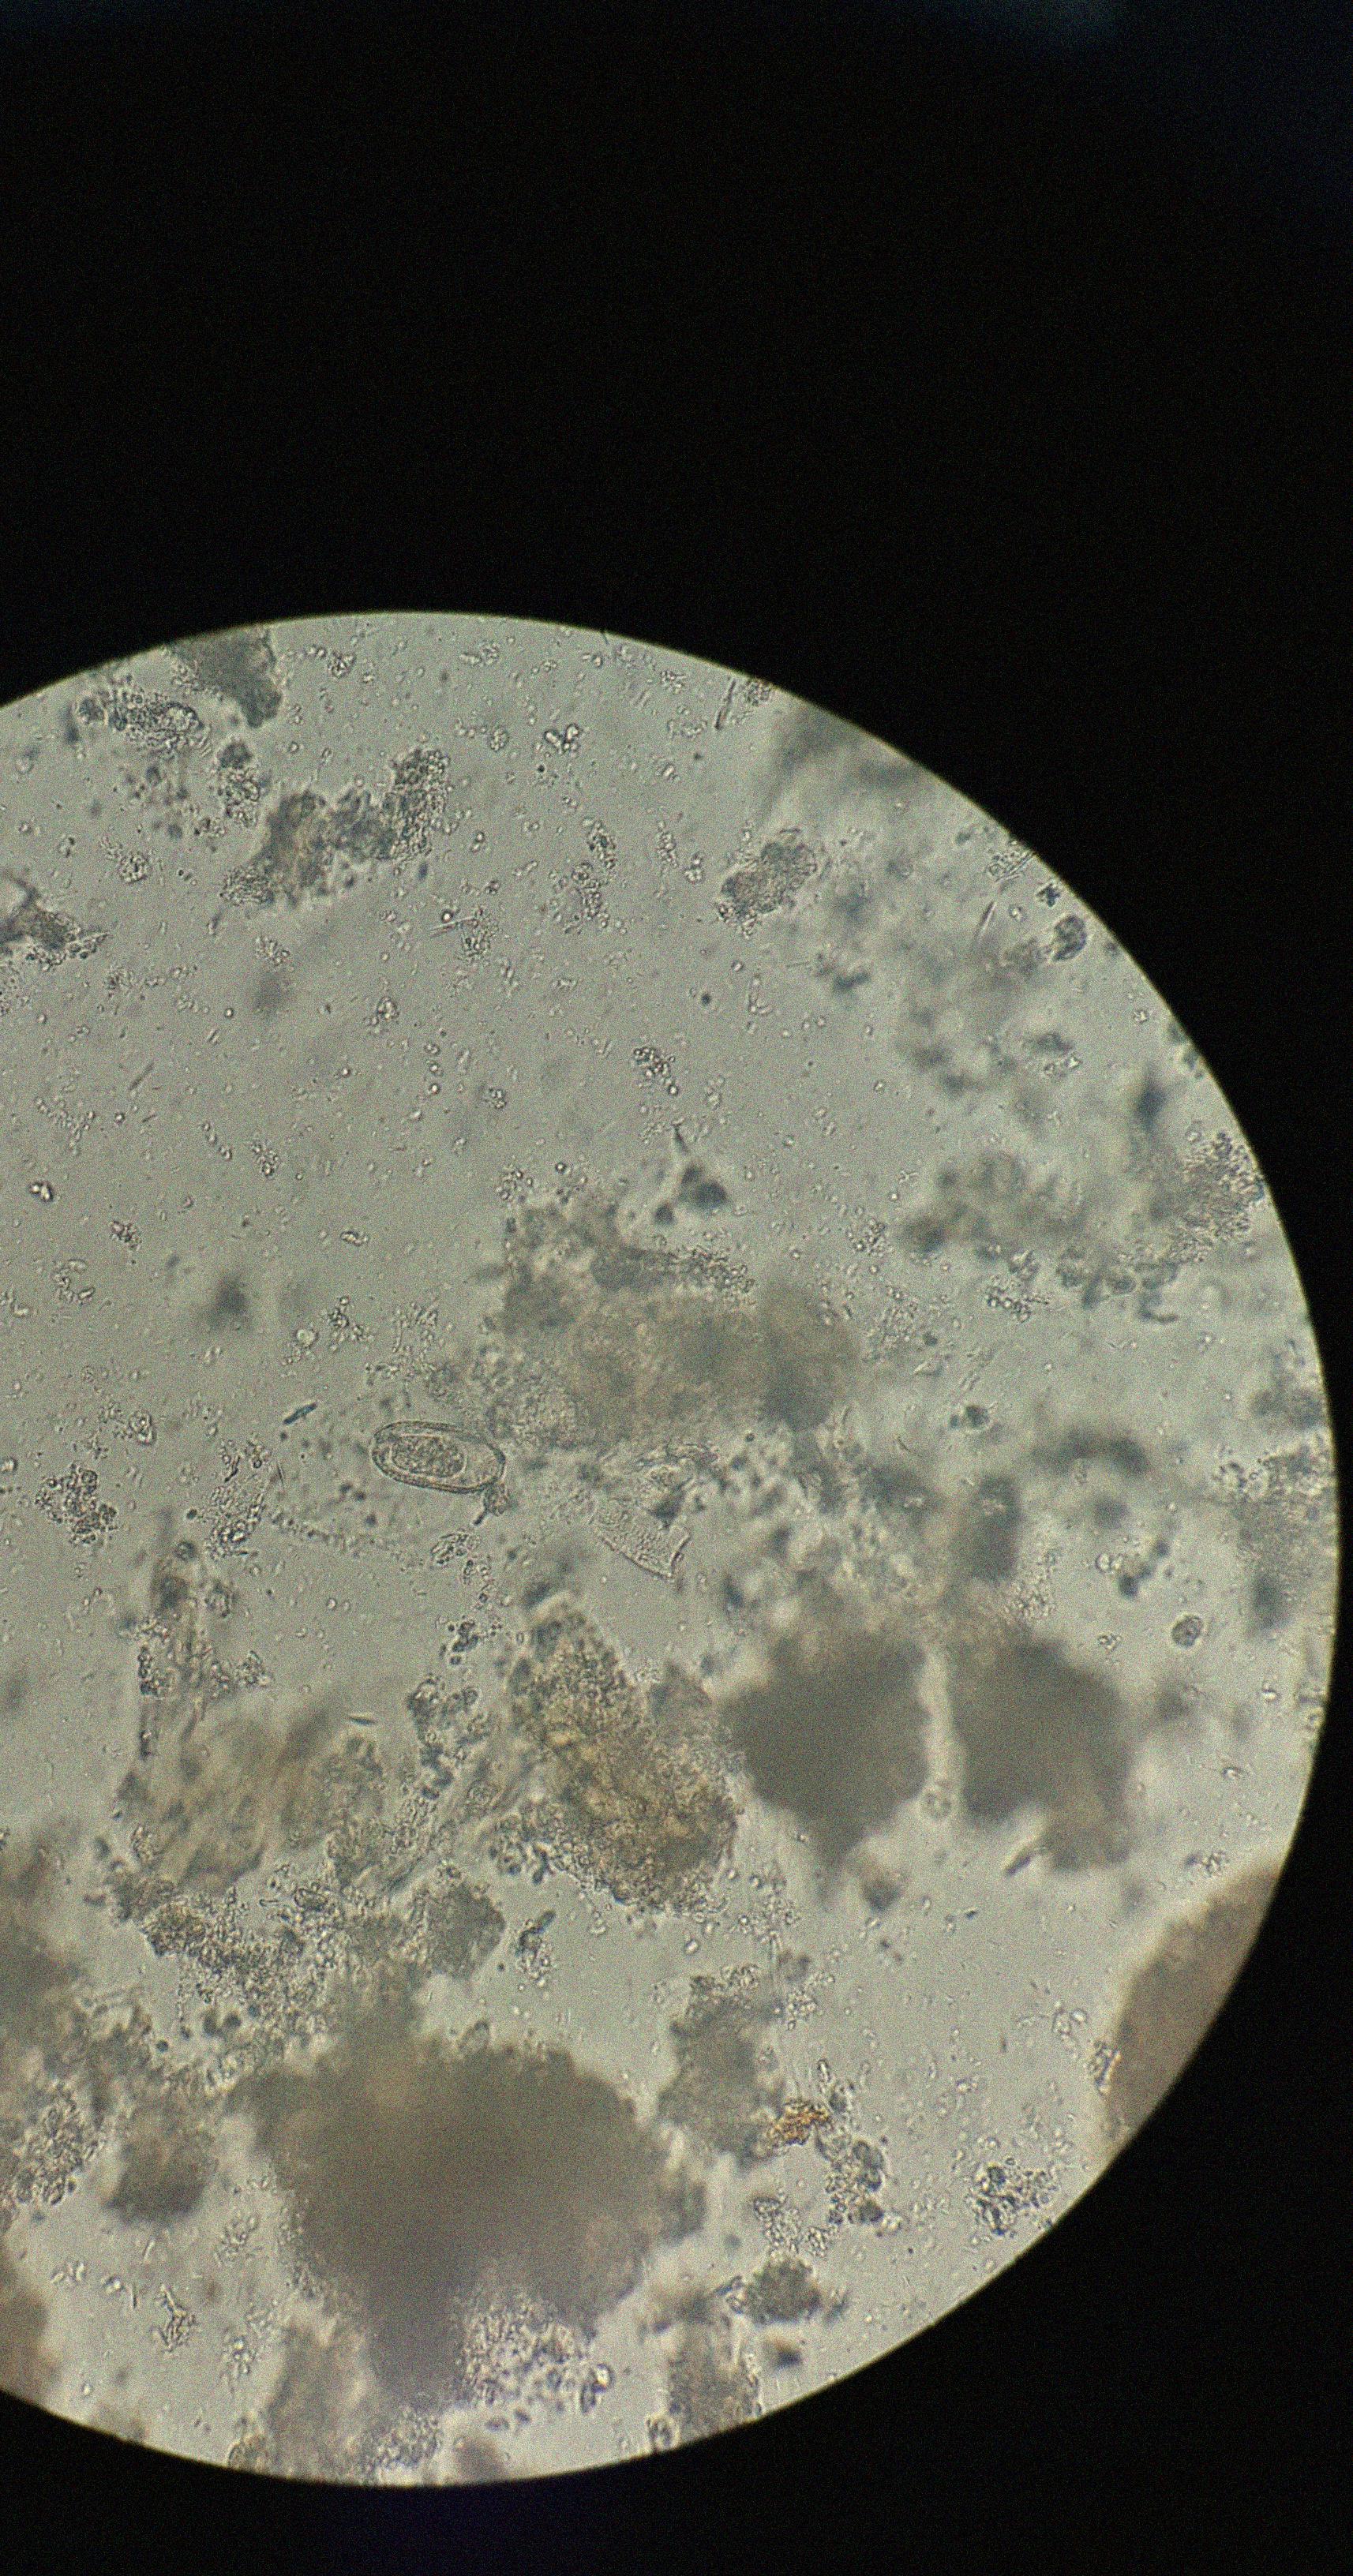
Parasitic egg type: Capillaria philippinensis